A scalogram of one vibration snapshot from a rotating bearing is shown, computed with a continuous wavelet transform. Based on the visible evidence, which condition applies: normal, inner_race, outer_race, ball?
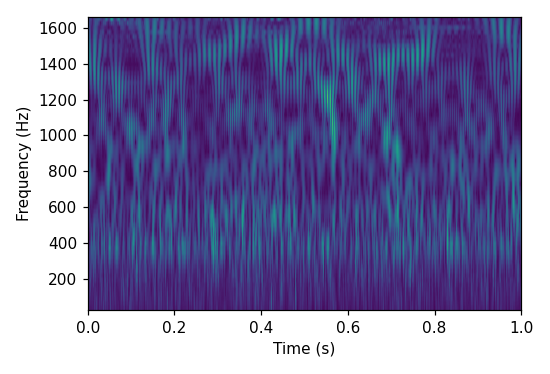
Answer: outer_race